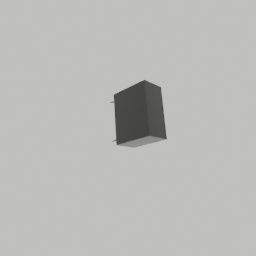
Label: furniture